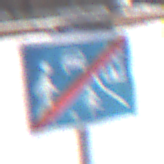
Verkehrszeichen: EndeVerkehrsberuhigterBereich
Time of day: MorningAfternoon
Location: Outdoor (Nature)
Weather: PartlyCloudy
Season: Winter
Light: Natural